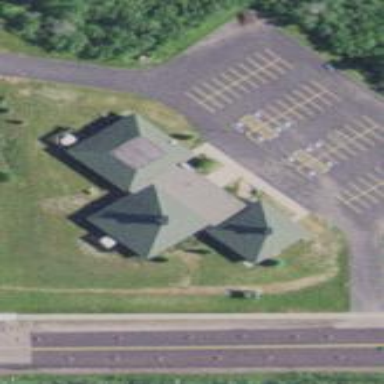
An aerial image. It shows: Building serving as place of worship.